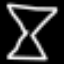
Label: hourglass